Question: I'm using Typo3 Version 6.1.5 and I've installed the following extensions:
'''
extension_buiilder
gridelements
realurl
'''
The rest is only default stuff.
When I try to insert a "" I get this broken view in every browser I've tested:

When I insert a "" element on the other hand I get the normal RTE and stuff.
What could cause this?
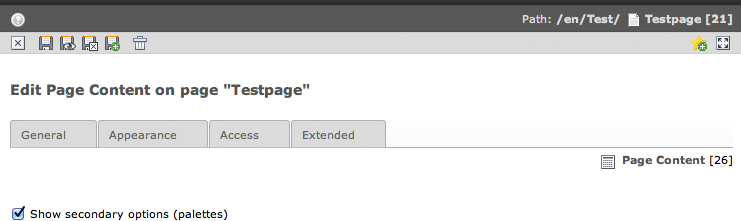
Answer: After clearing the cache removing all files in the TYPO3 cache folder solved this issue.